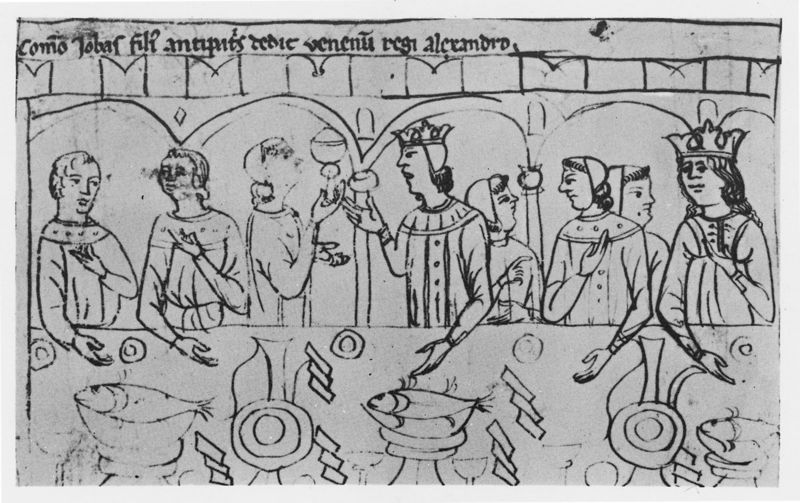
Titel: Historia de preliis 1
Standort: Herstellungsort: Salerno (EU - I - Campanien)
Institution: EU, Frankreich, Paris, Bibliothèque Nationale
Schlagwörter: könig, fisch, mittelalter, hochzeit